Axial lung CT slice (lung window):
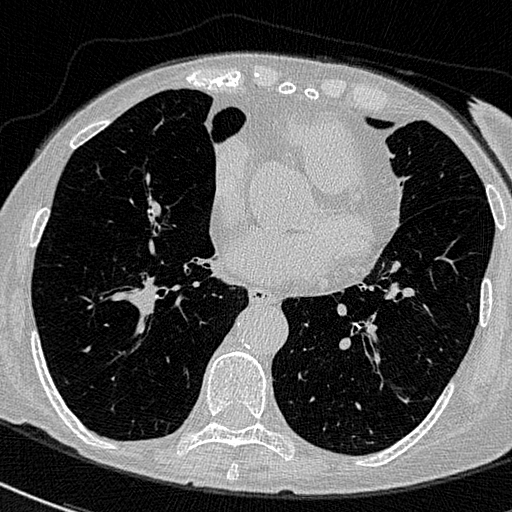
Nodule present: no